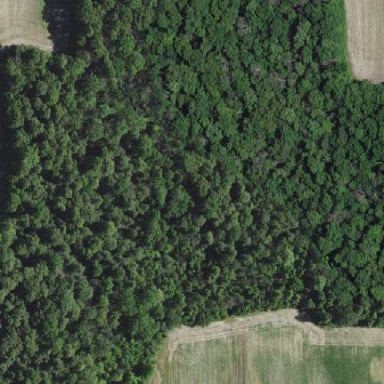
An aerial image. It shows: Serene woodland landscape.